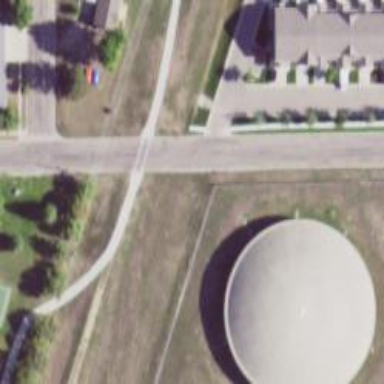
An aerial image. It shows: Industrial building with water storage tank.